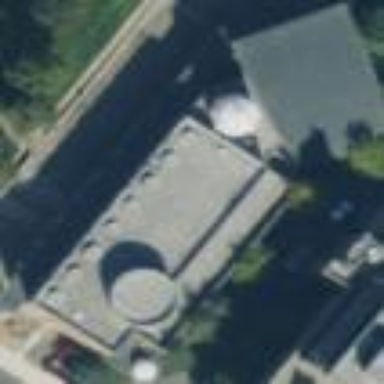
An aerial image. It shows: The university building with silver-colored roof.